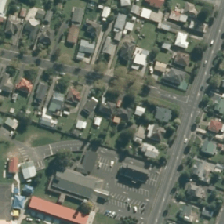
Land cover: urban_build_up